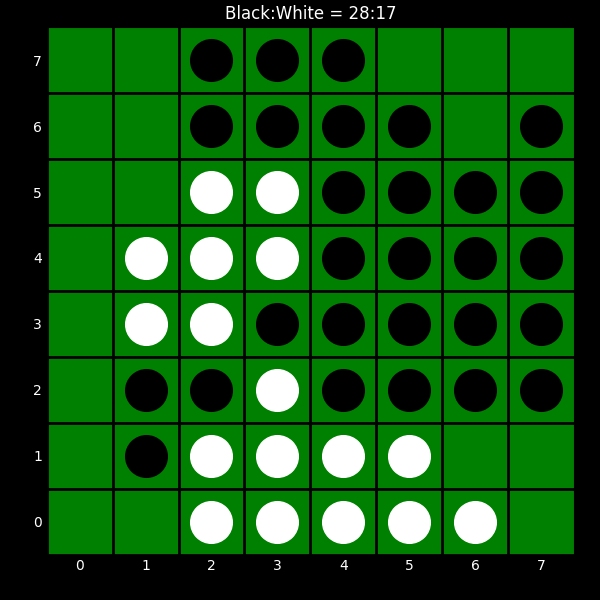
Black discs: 28
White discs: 17